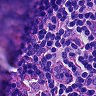
Metastatic tissue present: no